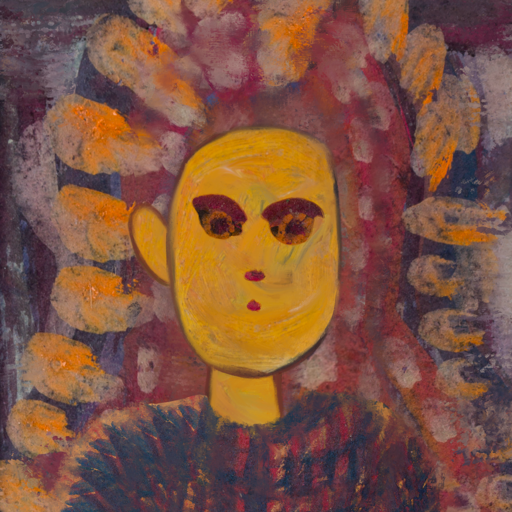
Background: Doll, Head And Neck Front: After_Raid, Face Front: Doll, Bust: In_The_Sun, Hair Front: Blank, Head Accessory: Blank, Second Necklace: Blank, Necklace: Blank, Baby: Blank